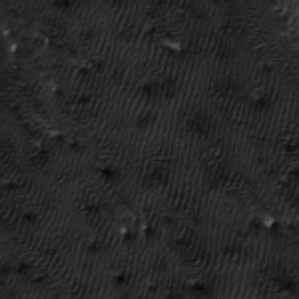
Label: frost